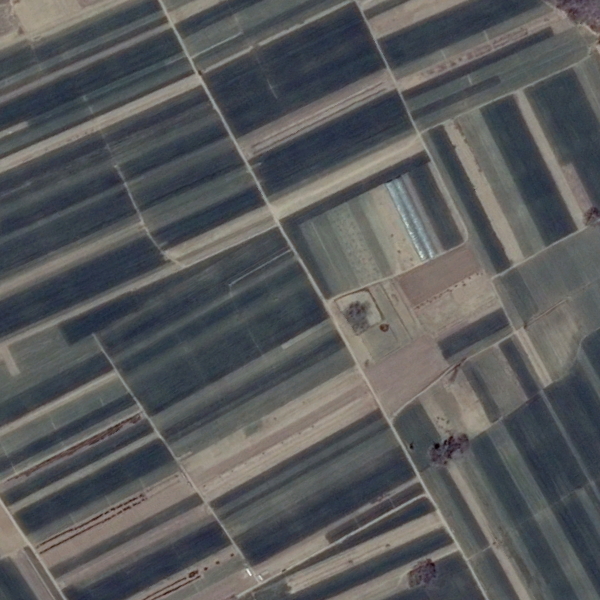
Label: Farmland